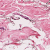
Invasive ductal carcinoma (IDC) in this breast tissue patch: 0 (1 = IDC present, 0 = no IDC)